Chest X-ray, PA view. Patient: 54 years old, sex F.
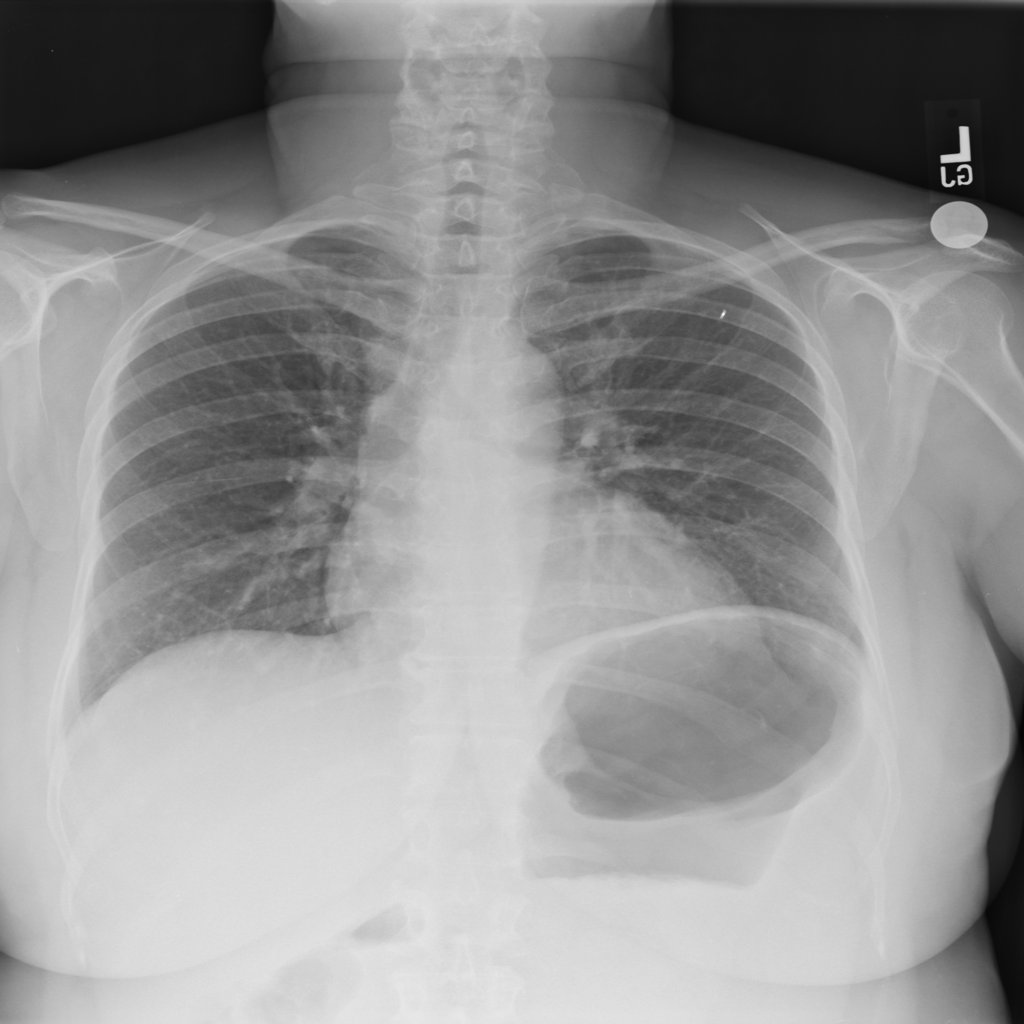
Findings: No Finding